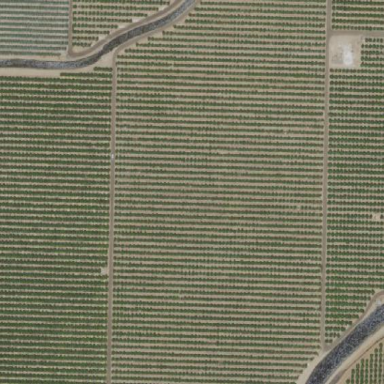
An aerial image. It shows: Orange orchard with rows of orange trees.